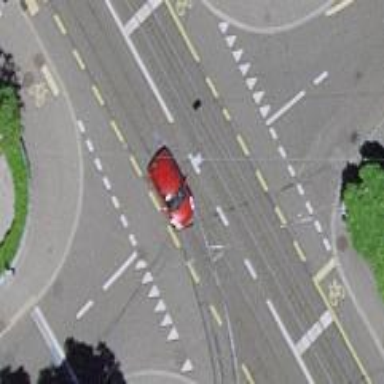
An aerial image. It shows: Tram level crossing on railway.